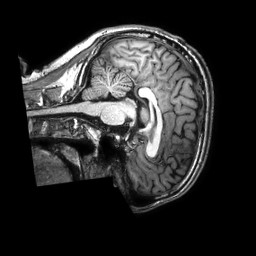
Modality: T1w
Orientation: sagittal
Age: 28
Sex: male
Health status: healthy
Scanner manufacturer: philips
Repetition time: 0.009 s
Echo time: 0.004 s